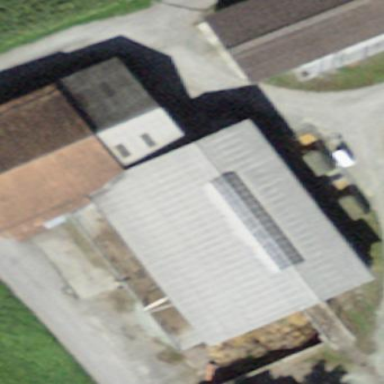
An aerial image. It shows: Farm auxiliary building.